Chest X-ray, PA view. Patient: 38 years old, sex F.
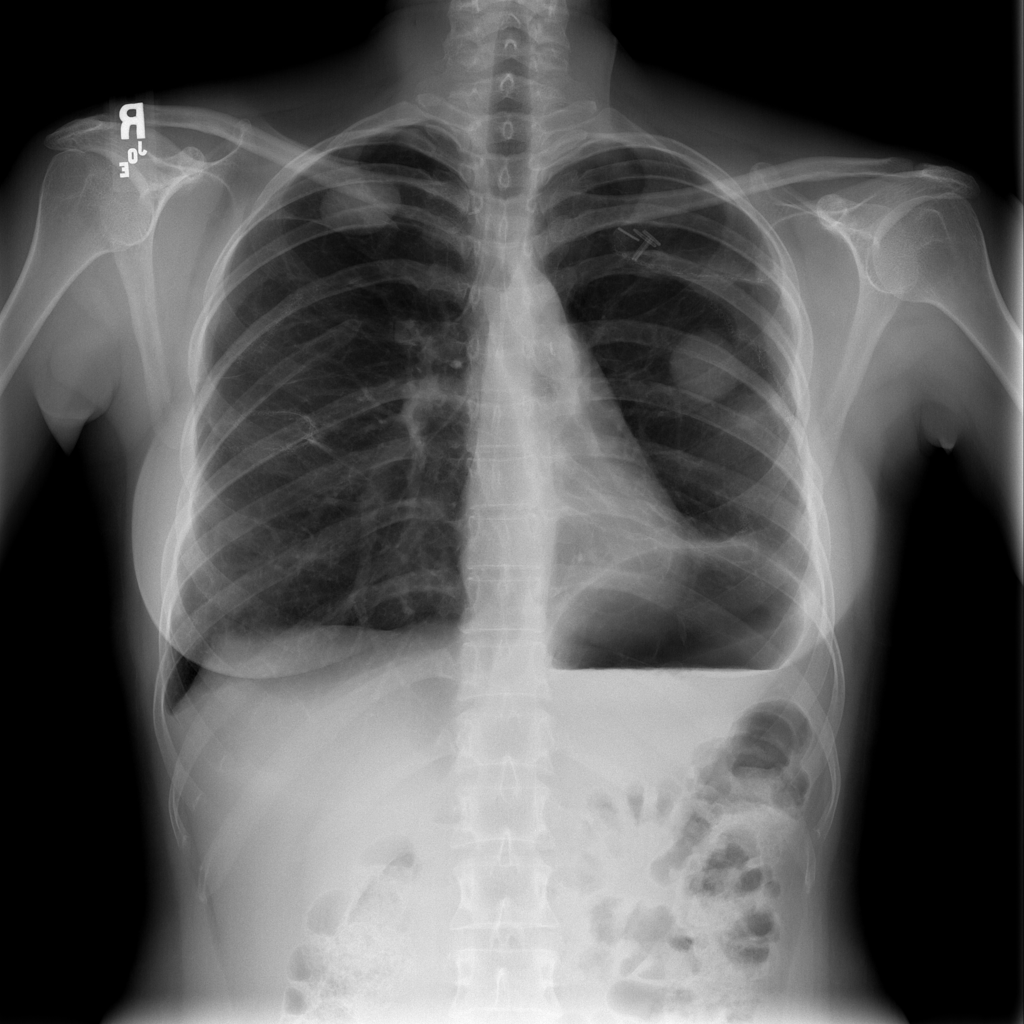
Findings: No Finding